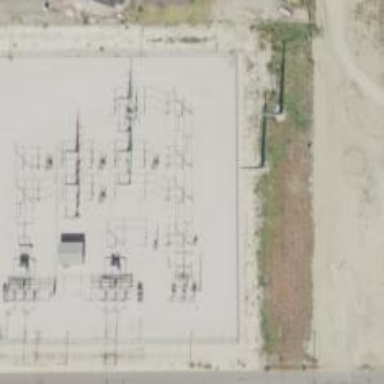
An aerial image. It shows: Switch for power supply.